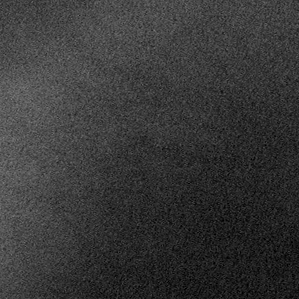
Label: frost